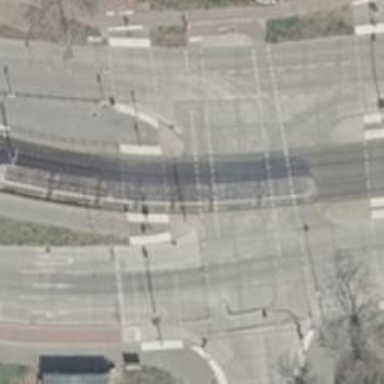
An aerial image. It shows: Footway crossing with traffic signals and island.